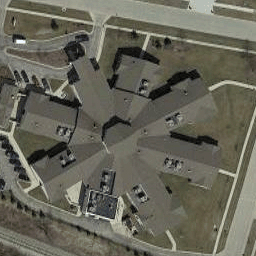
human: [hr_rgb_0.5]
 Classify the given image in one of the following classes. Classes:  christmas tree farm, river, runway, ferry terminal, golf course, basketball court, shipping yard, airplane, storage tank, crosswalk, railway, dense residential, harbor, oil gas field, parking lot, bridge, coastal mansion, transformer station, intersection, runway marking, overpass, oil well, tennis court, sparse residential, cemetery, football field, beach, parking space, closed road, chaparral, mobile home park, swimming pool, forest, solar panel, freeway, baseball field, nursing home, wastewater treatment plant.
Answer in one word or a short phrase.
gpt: nursing home